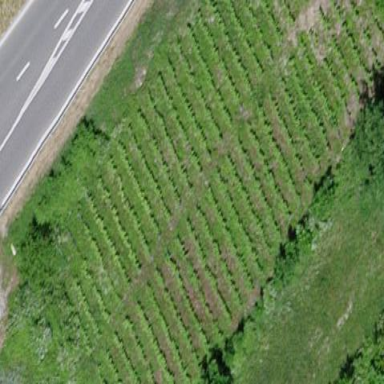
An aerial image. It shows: Beautiful vineyard in the countryside.